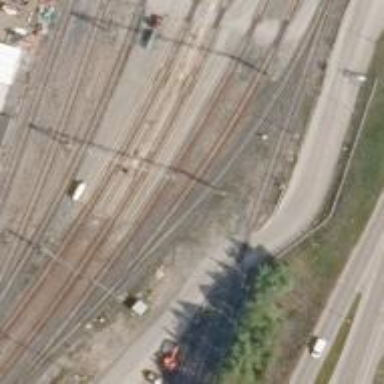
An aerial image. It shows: Rail yard with electrified contact lines for the railway.